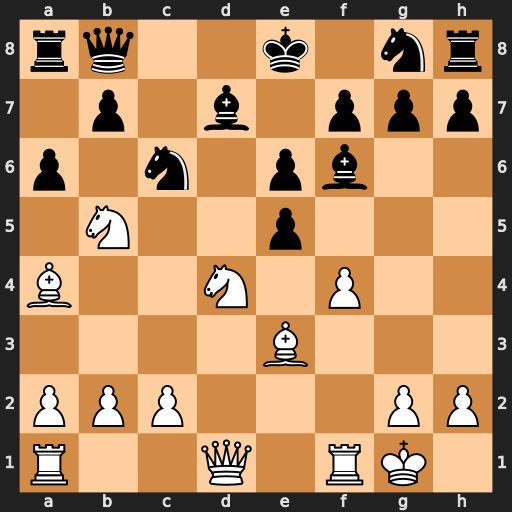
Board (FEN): rq2k1nr/1p1b1ppp/p1n1pb2/1N2p3/B2N1P2/4B3/PPP3PP/R2Q1RK1
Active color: w
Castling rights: kq
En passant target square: -
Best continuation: Nxc6 Bxc6 Nd6+ Qxd6 Qxd6